Question: Because I get undefined. Where I am failing?
Code:
archive a.php
PHP:

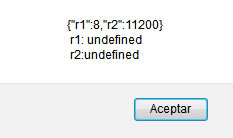
Answer: Why do you think '$.ajax' will understand 'datos' as a JSON? You need to specify it, you can do it using several ways.
'''
success: function (datos) {
datos = JSON.parse(datos);
alert(datos+"
r1: "+datos.r1+"
r2:"+datos.r2);
}
'''
'$.ajax'
'''
$.ajax({
data: info,
url: 'a.php',
type: 'post',
dataType:"json",
....
'''
'''
header('Content-Type: application/json');
'''
I would suggest you to use a combination of first one and third one. Lets not leave any stone unturned.